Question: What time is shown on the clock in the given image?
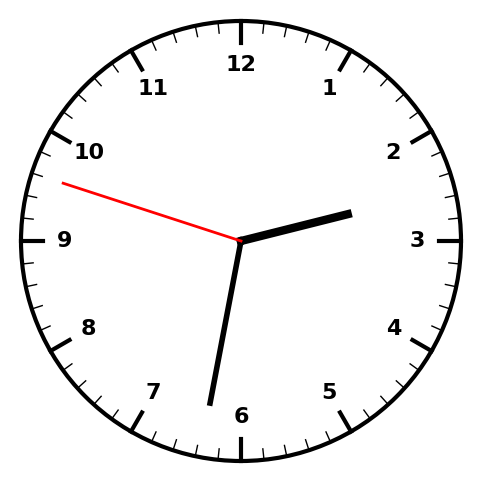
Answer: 02:31:48